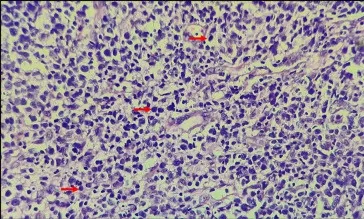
Diffuse infiltration of large lymphocytes (marked by red arrow).
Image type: pathology (h&e)